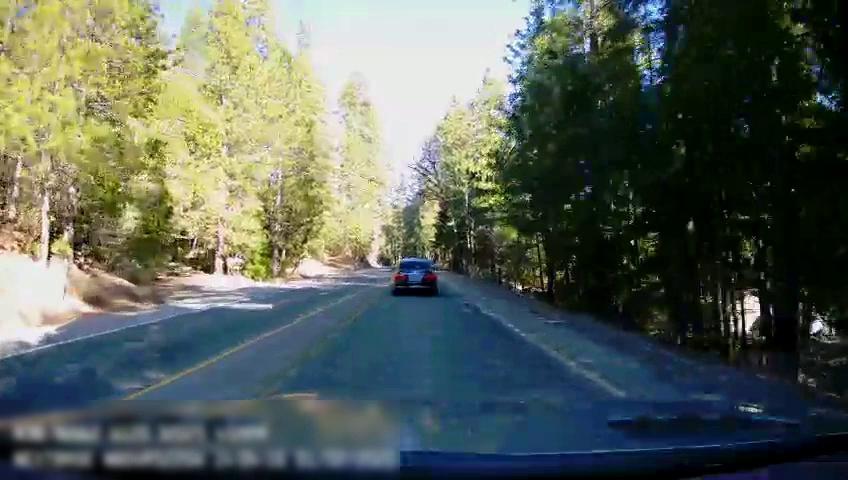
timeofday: Day
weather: Sunny
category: Drivable Space
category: Vehicles | Car
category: Lanes | Opposite Lane
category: Lanes | Opposite Lane
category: Lanes | Current Lane
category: Lanes | Current Lane